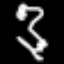
Label: frog